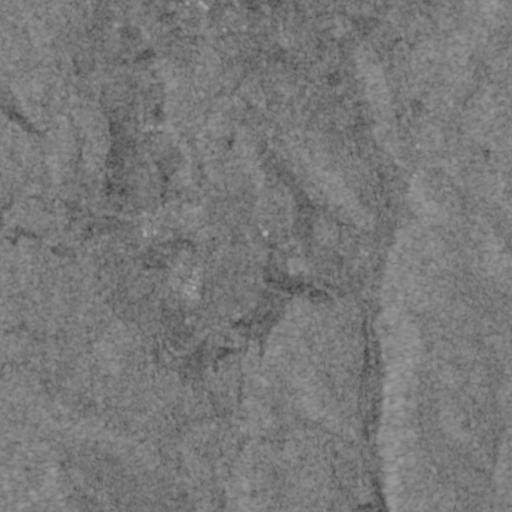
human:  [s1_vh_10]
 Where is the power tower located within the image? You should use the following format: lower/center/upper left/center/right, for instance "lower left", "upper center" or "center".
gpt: The power tower is located in the upper of the image.
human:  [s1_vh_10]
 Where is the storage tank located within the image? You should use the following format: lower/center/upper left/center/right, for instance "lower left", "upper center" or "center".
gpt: The storage tank is located in the lower left of the image.
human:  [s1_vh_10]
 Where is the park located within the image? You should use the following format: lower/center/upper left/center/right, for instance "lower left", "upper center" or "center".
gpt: There is no park in the image.

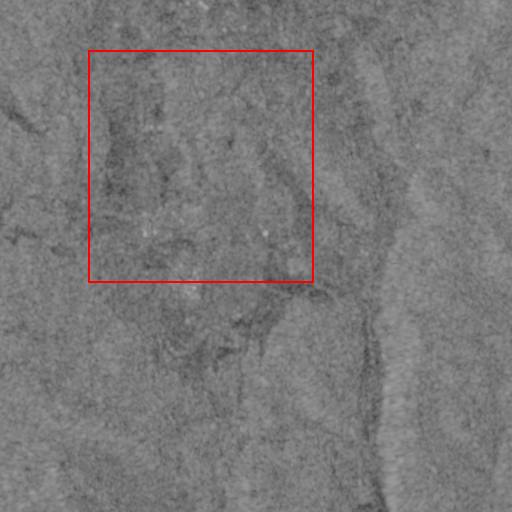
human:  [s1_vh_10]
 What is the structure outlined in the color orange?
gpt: There is no orange outline.
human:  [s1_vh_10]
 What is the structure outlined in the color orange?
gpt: There is no structure outlined in orange.